Question: I have an issue where the combobox does not set to the binding value within a list view.
As you can see from the screenshot below, the other values are populating from the binding correctly. Is it something to do with the fact it is a combobox opposed to a textbox/label?

The admin combo has two options, true or false. The datatable which the listview (code below) is bound to contains the values "True" and "False" for the various records.
'''
<ListView Name="grdUsers" HorizontalAlignment="Left" ItemsSource="{Binding}" Margin="6,27,0,0" VerticalAlignment="Top" Height="225" Width="289"
ScrollViewer.HorizontalScrollBarVisibility="Disabled">
<ListView.View>
<GridView >
<GridViewColumn DisplayMemberBinding="{Binding Path=PK}" Header="PK" Width="30">
</GridViewColumn>
<GridViewColumn Header="Name" Width="115">
<GridViewColumn.CellTemplate>
<DataTemplate>
<TextBox Text="{Binding Path=Name}" Width="115"/>
</DataTemplate>
</GridViewColumn.CellTemplate>
</GridViewColumn>
<GridViewColumn Header="Group" Width="50">
<GridViewColumn.CellTemplate>
<DataTemplate>
<TextBox Text="{Binding Path=MemberGroup}" Width="45"/>
</DataTemplate>
</GridViewColumn.CellTemplate>
</GridViewColumn>
<GridViewColumn Header="Admin" Width="70">
<GridViewColumn.CellTemplate>
<DataTemplate>
<ComboBox Text="{Binding Path=IsAdmin}" Width="55">
<ComboBoxItem>True</ComboBoxItem>
<ComboBoxItem>False</ComboBoxItem>
</ComboBox>
</DataTemplate>
</GridViewColumn.CellTemplate>
</GridViewColumn>
</GridView>
</ListView.View>
</ListView>
'''
It is the last item within here that is the issue, I have tried changing the binding to selectedItem and all sorts.
So, how do I bind the datatable value to the combo and why does it not work for the combo and does for the textboxes?
Thanks
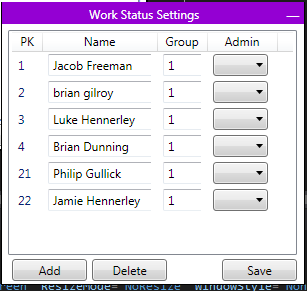
Answer: It's because your 'ComboBox' has 2 items of 'ComboBoxItem' type and not 'String' and this means that 'SelectedItem' will also be of a 'ComboBoxItem' type. Try something like this:
'''
<ComboBox SelectedItem="{Binding Path=IsAdmin}" Width="55">
<ComboBox.Items>
<sys:String>True</sys:String>
<sys:String>False</sys:String>
</ComboBox.Items>
</ComboBox>
'''
for this to work you'll nee to define 'sys:' namespace like so:
'''
xmlns:sys="clr-namespace:System;assembly=mscorlib"
'''